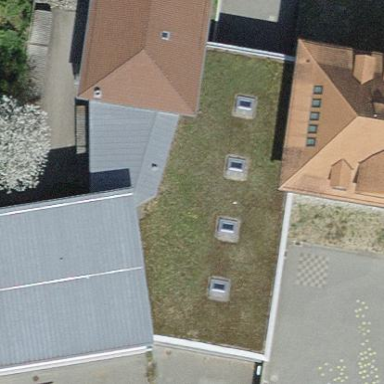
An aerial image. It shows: School building.